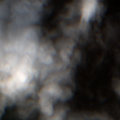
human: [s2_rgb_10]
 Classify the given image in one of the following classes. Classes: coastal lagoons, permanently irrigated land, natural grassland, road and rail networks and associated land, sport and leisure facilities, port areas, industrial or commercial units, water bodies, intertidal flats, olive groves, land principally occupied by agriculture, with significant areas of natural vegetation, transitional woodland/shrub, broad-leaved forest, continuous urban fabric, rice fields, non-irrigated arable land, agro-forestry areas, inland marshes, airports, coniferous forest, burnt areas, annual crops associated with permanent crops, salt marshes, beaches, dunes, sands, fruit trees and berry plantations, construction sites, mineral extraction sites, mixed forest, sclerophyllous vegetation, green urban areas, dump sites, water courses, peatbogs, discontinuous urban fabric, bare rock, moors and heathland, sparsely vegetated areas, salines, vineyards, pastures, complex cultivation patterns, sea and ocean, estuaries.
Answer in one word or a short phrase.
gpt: moors and heathland, transitional woodland/shrub, peatbogs